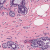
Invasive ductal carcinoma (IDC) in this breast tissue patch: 0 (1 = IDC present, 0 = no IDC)